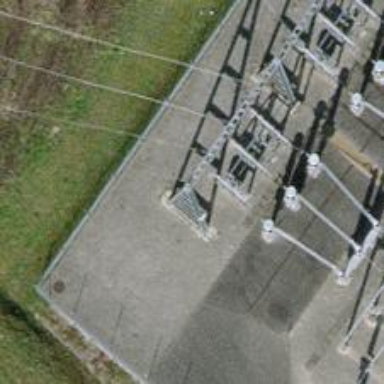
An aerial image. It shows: Power line is depicted.